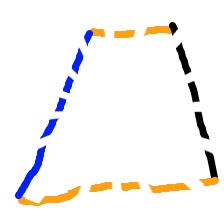
Shape: trapezoid